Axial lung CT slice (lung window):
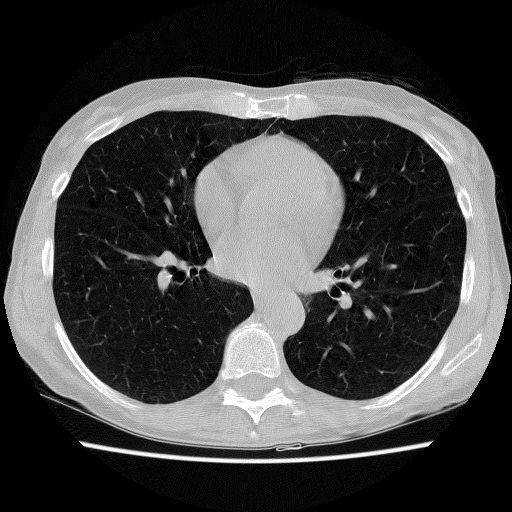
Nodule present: no